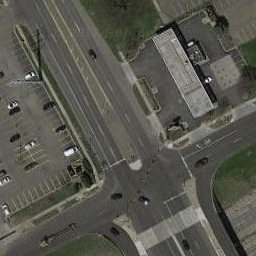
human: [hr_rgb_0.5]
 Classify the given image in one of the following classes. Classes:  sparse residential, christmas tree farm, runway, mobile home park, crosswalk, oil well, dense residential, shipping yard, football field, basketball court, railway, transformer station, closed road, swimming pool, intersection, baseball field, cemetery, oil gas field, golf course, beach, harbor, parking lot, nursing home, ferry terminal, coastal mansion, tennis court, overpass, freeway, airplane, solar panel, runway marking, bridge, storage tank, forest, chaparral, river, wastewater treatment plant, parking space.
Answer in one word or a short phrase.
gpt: intersection